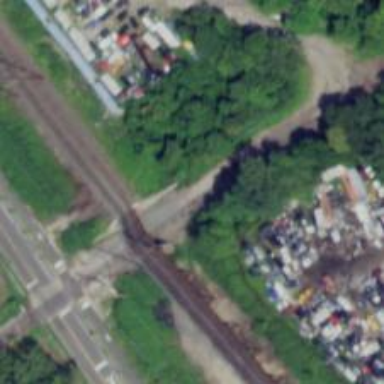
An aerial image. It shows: Abandoned railway.